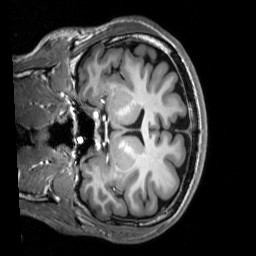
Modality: T1w
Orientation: coronal
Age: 27
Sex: male
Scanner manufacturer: siemens
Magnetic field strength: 3 T
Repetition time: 2.53 s
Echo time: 0.00277 s